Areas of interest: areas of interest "Jinzi Park"
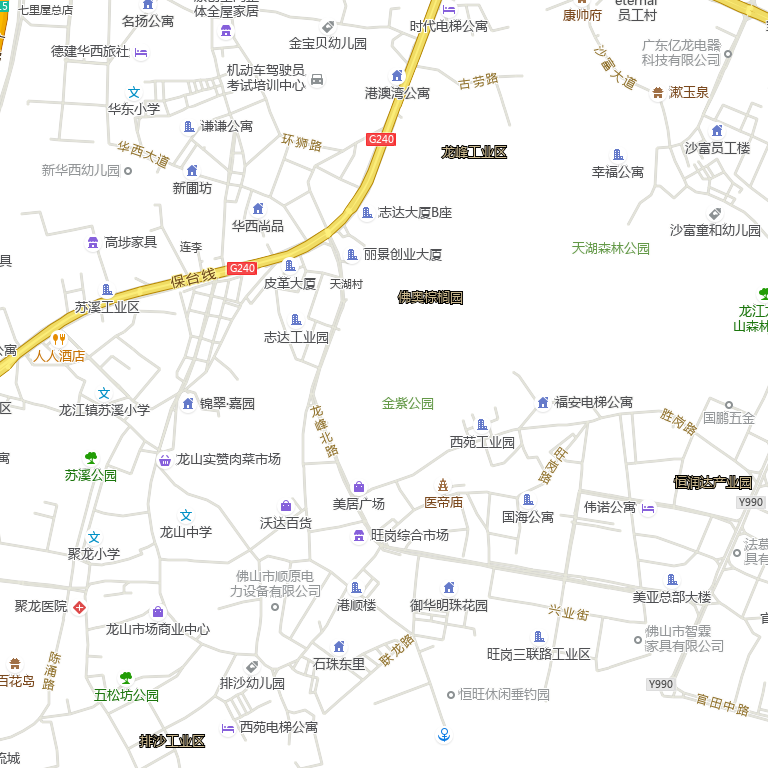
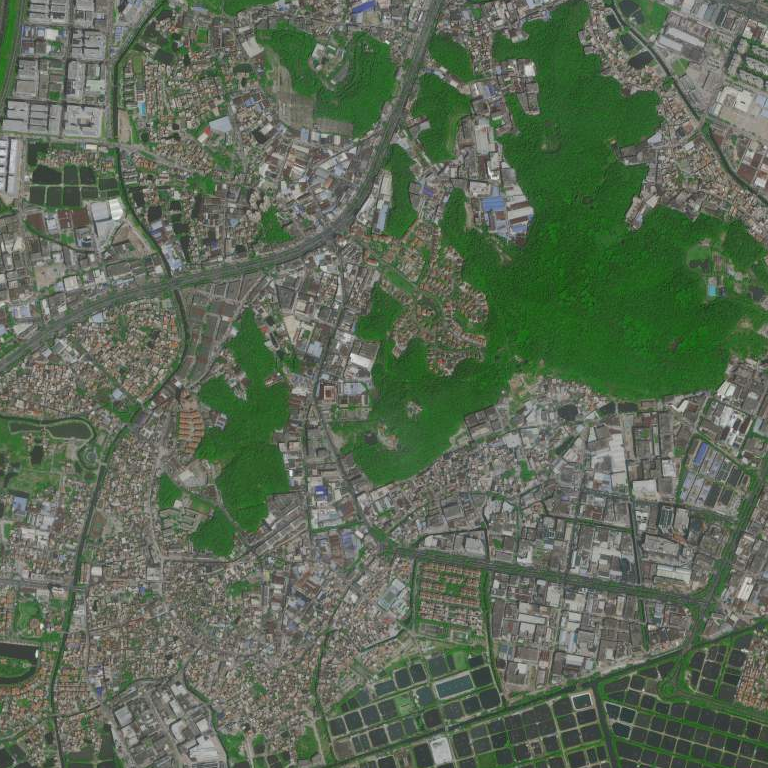